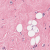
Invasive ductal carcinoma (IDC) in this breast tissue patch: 0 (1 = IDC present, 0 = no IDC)